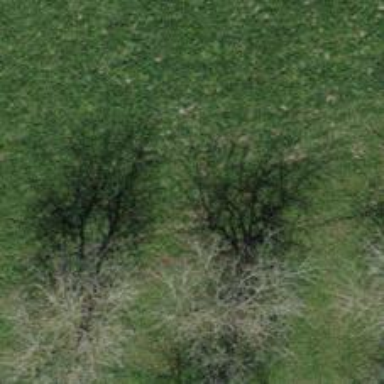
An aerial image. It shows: Grass track.